Question: I have a booking form which uses a function (attendees_full_info) to output all the data entered into an e-mail. Now the formatting bothers me because all labels and input are in one line.
I have the following code:
'''
if(is_array($reg_form) and count($reg_form))
{
foreach($reg_form as $field_id=>$value)
{
// Placeholder Keys
if(!is_numeric($field_id)) continue;
$type = $reg_fields[$field_id]['type'];
$label = isset($reg_fields[$field_id]) ? $reg_fields[$field_id]['label'] : '';
if(trim($label) == '') continue;
if($type == 'agreement')
{
$label = sprintf(__($label, 'mec'), '<a href="'.get_the_permalink($reg_fields[$field_id]['page']).'">'.get_the_title($reg_fields[$field_id]['page']).'</a>');
$attendees_full_info .= $label.': '.($value == '1' ? __('Yes', 'mec') : __('No', 'mec'))."
";
}
else
{
$attendees_full_info .= __($label, 'mec').': '.(is_string($value) ? $value : (is_array($value) ? implode(', ', $value) : '---'))."
";
}
}
}
'''
The result is the following:

Here's what I've already tried. After the ":" i have inserted
or only
. But this does not work.
example:
'''
if($type == 'agreement')
{
$label = sprintf(__($label, 'mec'), '<a href="'.get_the_permalink($reg_fields[$field_id]['page']).'">'.get_the_title($reg_fields[$field_id]['page']).'</a>');
$attendees_full_info .= $label.':
'.($value == '1' ? __('Yes', 'mec') : __('No', 'mec'))."
";
}
else
{
$attendees_full_info .= __($label, 'mec').':
'.(is_string($value) ? $value : (is_array($value) ? implode(', ', $value) : '---'))."
";
}
'''
Does anyone have an idea of how I can adapt the code accordingly?
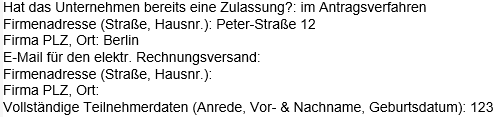
Answer: From other parts of your code (e.g. where you create '<a href' text and so on), it looks like your email is intended to be a HTML-formatted email.
Assuming that's correct, then it's expected that newline ('
' or '
') characters won't work - HTML does not recognise them as formatting characters. It's likely you'd actually be seeing them as part of the finished output, in fact.
In HTML, you can specify a line break with the '<br/>' tag instead. Run this demo to see it in action:
'''
Line 1<br/>Line2
'''